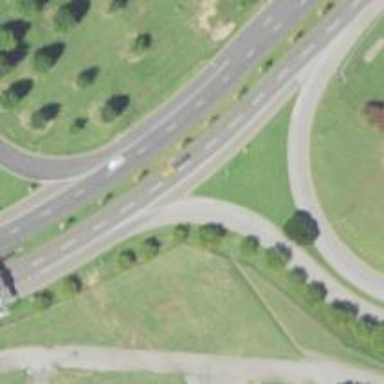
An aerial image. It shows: Motorway junction.